Question: I need to have a database that starts with a table called "User" that needs to self reference itself and will have a very deep graph of related objects. It will need to be like the left side of the image below (disregard the right side).

I will also need to traverse through this graph both up and downwards in order to calculate percentages, totals, etc. In other words I'll need to travese the entire graph in some cases.
Is this possible and/or how is it done? Can traversing be done right in the LINQ statement? Examples?
I'm basically trying to create a network marketing scenario and need to calculate each persons earnings.
Examples:
1. To be able to calulate the total sales for each user under a specific user (so each user would have some sort of revenue coming in).
2. Calculate the commission at a certain level of the tree (e.g. if the top person had 3 people below them each selling a product for $1 and the commission was 50% then there would be $1.50.)
3. If I queried the image above (on the left) for "B" I should get "B,H,I,J,N,O"
Hopefully that helps :S
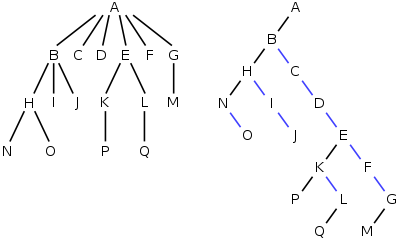
Answer: You can't traverse the whole tree using just LINQ in a way that would translate to single SQL query (or a constant count of them). You can do it either with one query for each level or with one query, that is limited to a specific count of levels (but such a query would get really big with many levels).
In T-SQL (I assume you're using MS SQL Server), you can do this using <URL>. It should be possible to put that into a stored procedure that you can use from LINQ to get the information you actually want.
To sum up, your options are:
1. Don't use LINQ, just SQL with recursive CTE
2. Use recursive CTE in a stored procedure from LINQ
3. Use LINQ, creating one query for each level
4. Use ugly LINQ query limited to just a few levels